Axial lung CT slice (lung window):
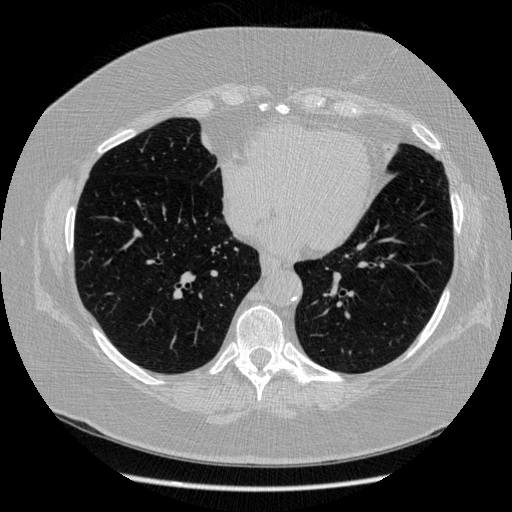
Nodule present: no